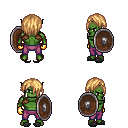
a pixel art fantasy rpg character, male body template, orc, green skin, leather shoulder armor, magenta pants, light blonde bangs hairstyle, gold gloves, gray slippers, shield, four views (front, back, left, right), 2x2 character sprite sheet, small pixel art, hard edges, no anti-aliasing